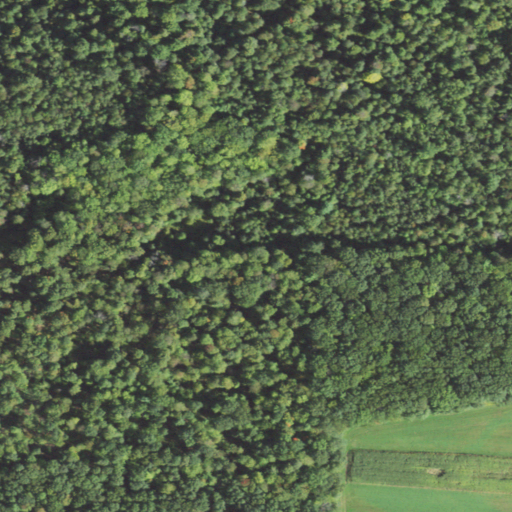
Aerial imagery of mountain in New York named Sturdevant Hill containing deciduous forest, mixed forest, pasture, and shrub